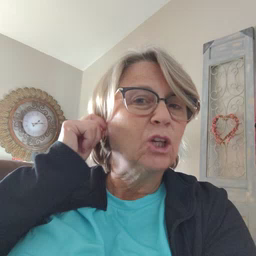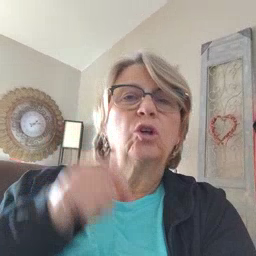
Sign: ear